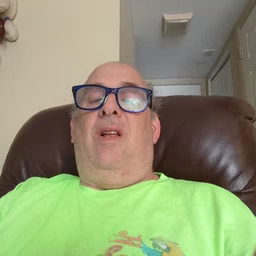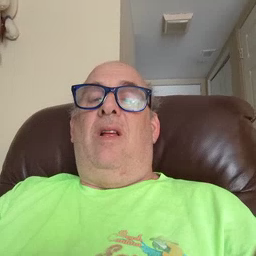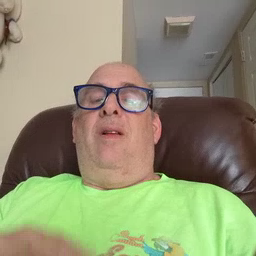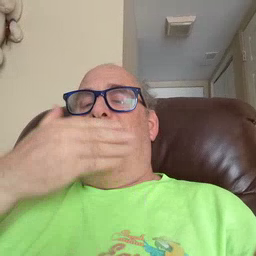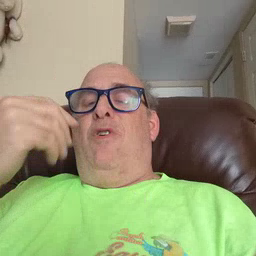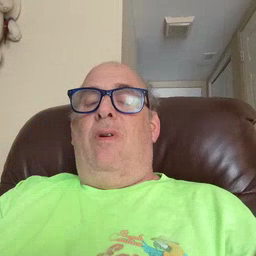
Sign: better